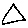
Label: triangle